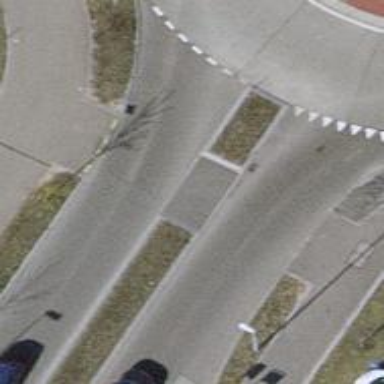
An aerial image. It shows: Unmarked crossing with pedestrian island.